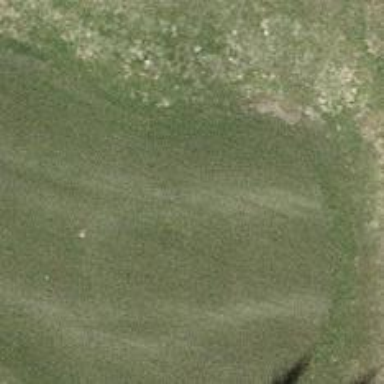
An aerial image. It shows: View of golf hole.